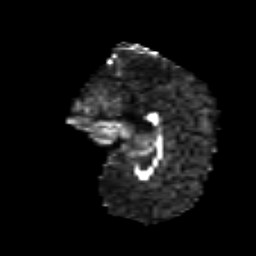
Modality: FA
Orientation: sagittal
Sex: male
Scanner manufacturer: siemens
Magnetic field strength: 3 T
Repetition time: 5 s
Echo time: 0.071 s